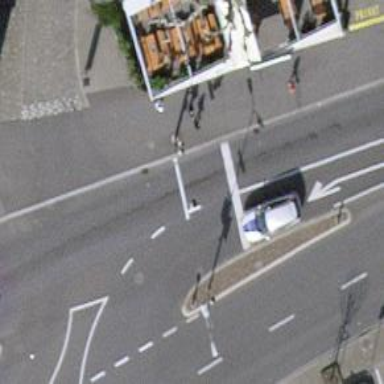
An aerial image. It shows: Road with traffic signals.